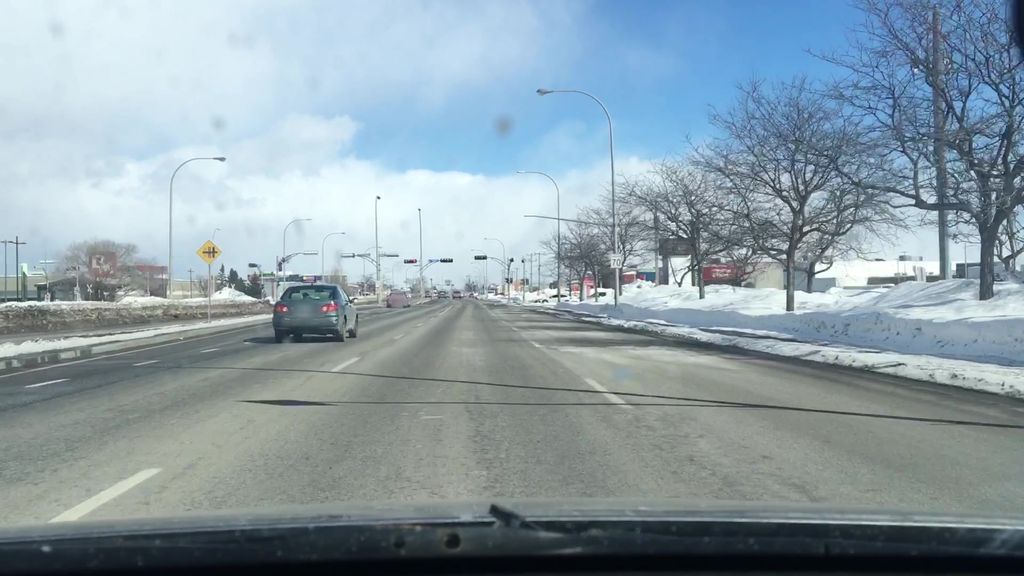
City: ottawa-gatineau